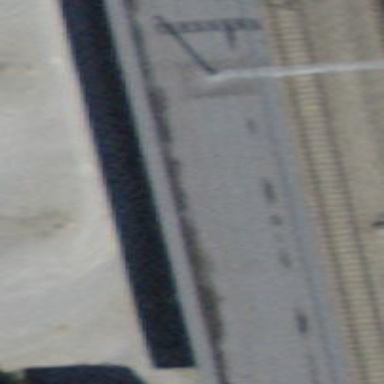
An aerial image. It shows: View of roof of building.